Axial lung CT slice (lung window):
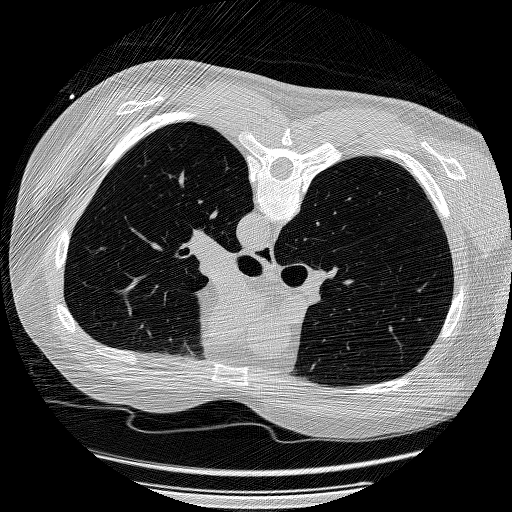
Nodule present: no